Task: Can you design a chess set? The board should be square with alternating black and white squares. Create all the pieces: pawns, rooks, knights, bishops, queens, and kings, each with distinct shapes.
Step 2309:
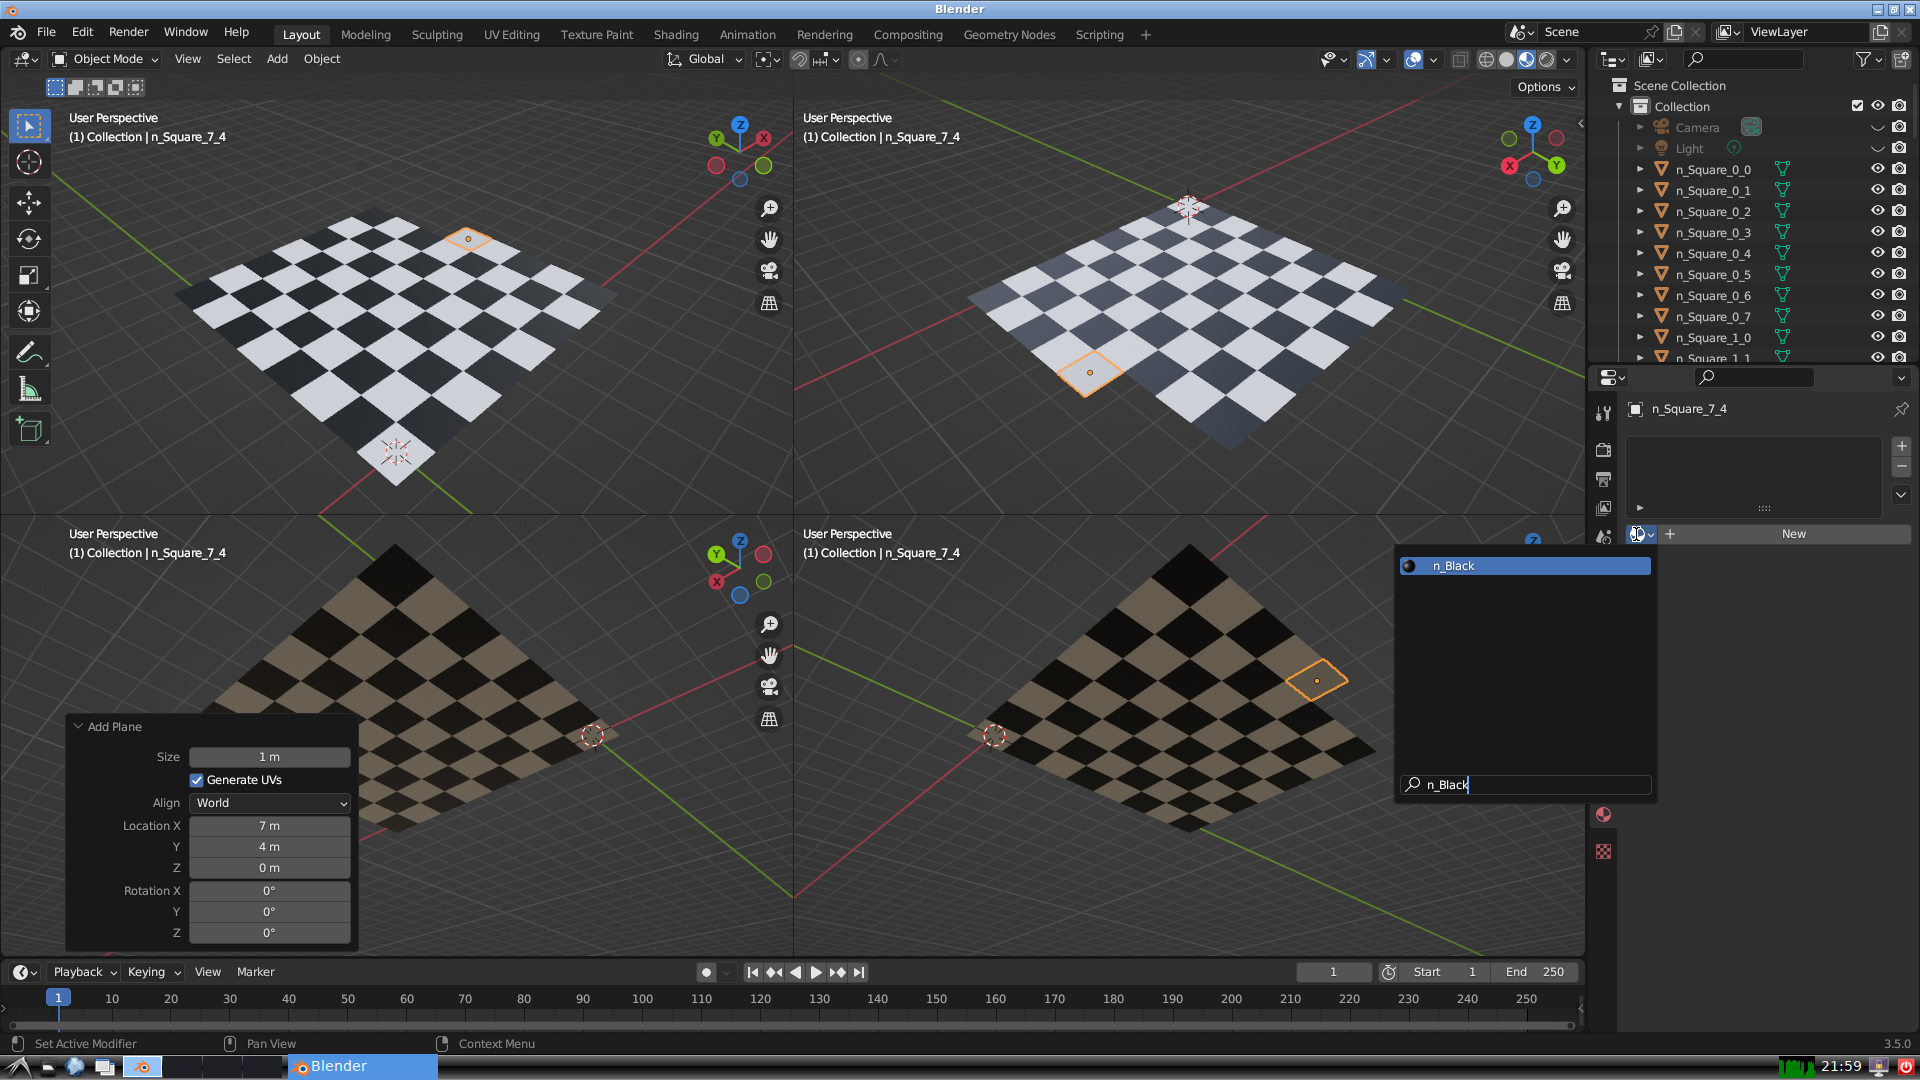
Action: {"key_press": ['Return']}